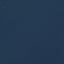
Land use / land cover: SeaLake